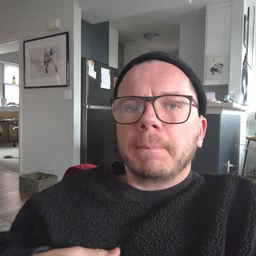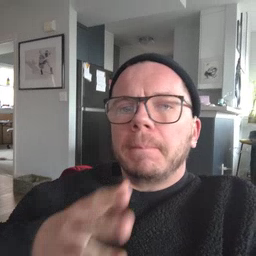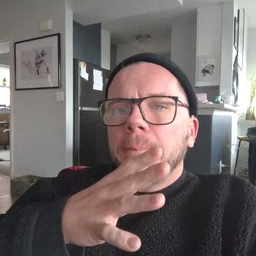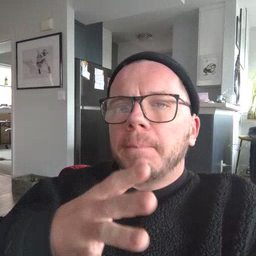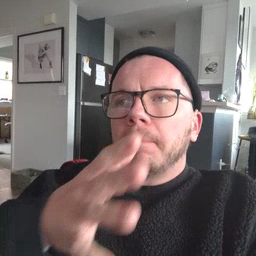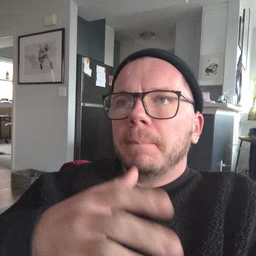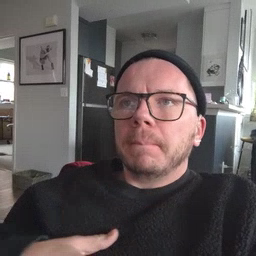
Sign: grandma